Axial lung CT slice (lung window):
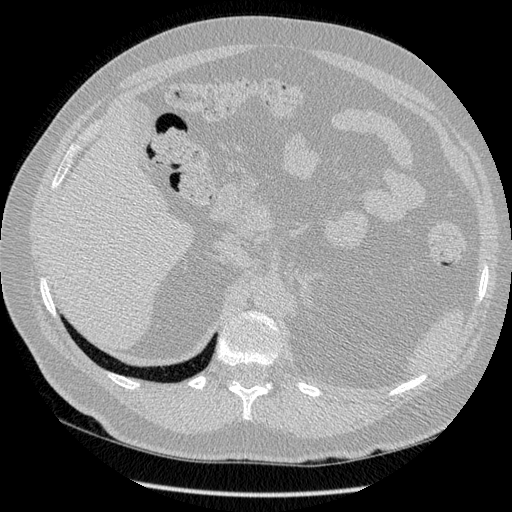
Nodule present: no